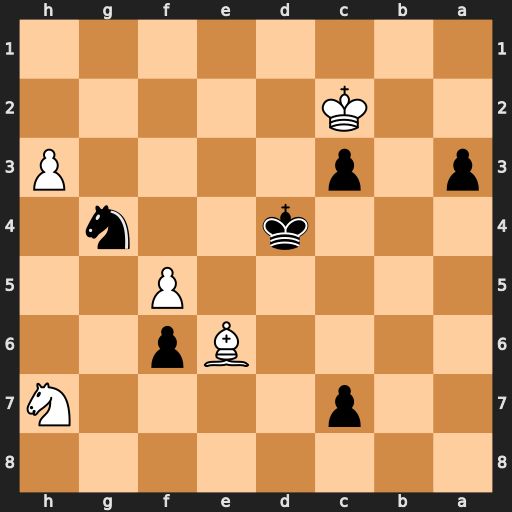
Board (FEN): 8/2p4N/4Bp2/5P2/3k2n1/p1p4P/2K5/8
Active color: b
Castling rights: -
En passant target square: -
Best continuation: Ne3+ Kb1 Nc4 Bxc4 Kxc4